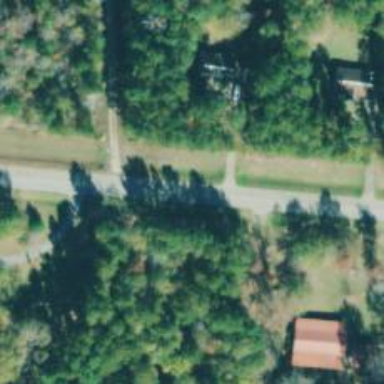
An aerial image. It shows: Tertiary road.